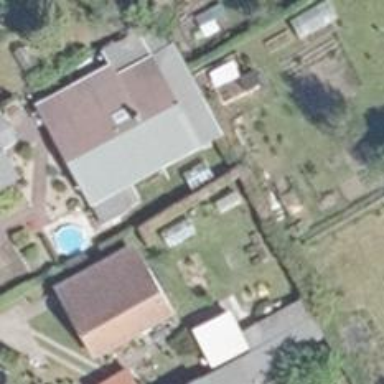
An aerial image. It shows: Simple house.